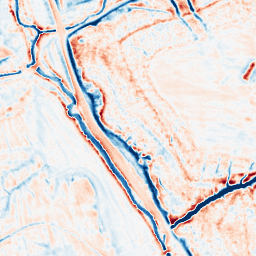
Category: multiscale
Decomposition family: dog_multiscale
Decomposition parameters: sigma_ratio: 1.6
n_scales: 4
base_sigma: 0.5
Upsampling method: bicubic
Upsampling parameters: scale: 4
Upsampling scale: 4